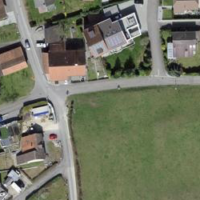
EUNIS habitat code: 54
Species observed at this site:
Tanacetum vulgare